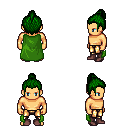
a pixel art fantasy rpg character, male body template, human, tanned skin, green cape, gold greaves, green short topknot hairstyle, maroon shoes, four views (front, back, left, right), 2x2 character sprite sheet, small pixel art, hard edges, no anti-aliasing